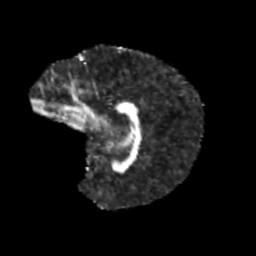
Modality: FA
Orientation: sagittal
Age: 11
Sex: female
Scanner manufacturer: siemens
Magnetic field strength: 3 T
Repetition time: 3.8 s
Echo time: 0.07 s